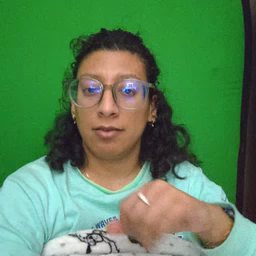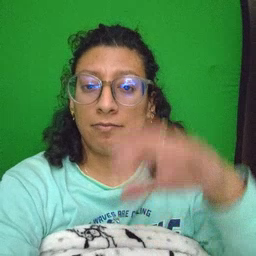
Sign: boy